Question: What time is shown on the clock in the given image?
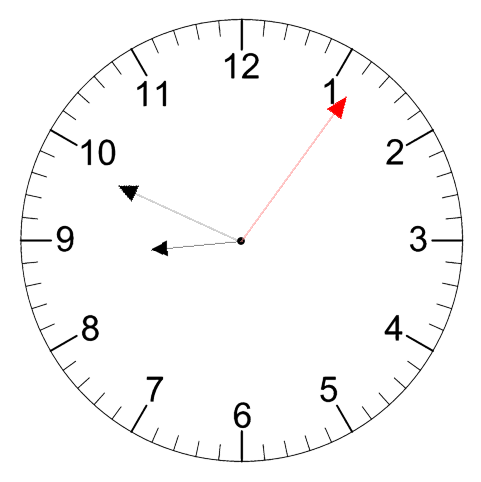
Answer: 08:49:06